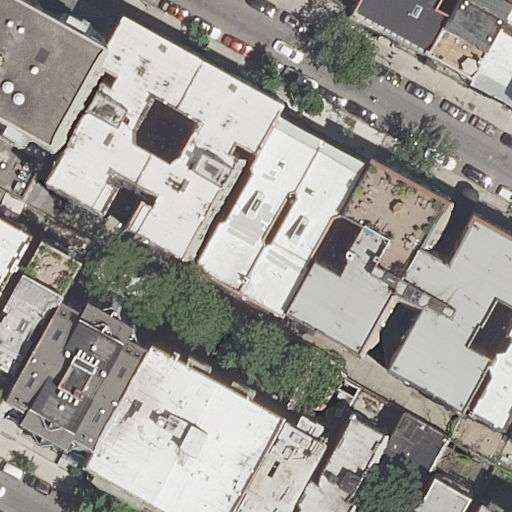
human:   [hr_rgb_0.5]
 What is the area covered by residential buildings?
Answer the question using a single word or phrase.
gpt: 5885m2

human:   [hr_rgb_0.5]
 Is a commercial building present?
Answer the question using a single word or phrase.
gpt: no

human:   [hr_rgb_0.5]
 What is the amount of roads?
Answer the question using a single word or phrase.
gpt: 2

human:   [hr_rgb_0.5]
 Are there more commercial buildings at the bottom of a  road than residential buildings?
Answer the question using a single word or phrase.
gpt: no

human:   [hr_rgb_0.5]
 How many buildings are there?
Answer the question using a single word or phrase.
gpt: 20

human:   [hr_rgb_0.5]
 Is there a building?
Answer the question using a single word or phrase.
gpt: yes

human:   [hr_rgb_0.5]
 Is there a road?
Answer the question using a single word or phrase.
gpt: yes

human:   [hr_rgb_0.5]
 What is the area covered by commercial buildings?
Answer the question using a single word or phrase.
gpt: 0m2

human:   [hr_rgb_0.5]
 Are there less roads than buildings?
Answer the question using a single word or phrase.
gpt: yes

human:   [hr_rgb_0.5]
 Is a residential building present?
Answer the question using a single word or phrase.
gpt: yes

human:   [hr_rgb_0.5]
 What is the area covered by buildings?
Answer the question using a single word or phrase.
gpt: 5885m2

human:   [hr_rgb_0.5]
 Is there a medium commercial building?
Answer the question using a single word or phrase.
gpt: no

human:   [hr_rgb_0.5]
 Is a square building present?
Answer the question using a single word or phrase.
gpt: no

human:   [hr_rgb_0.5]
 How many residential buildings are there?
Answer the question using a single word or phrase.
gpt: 20

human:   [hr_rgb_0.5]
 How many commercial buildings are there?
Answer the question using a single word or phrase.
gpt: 0

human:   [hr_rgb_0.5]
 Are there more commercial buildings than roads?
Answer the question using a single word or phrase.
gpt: no

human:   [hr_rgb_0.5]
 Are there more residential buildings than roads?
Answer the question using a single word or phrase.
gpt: yes

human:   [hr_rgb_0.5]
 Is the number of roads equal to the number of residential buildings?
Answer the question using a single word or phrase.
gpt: no

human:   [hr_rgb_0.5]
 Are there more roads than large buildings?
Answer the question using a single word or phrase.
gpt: no

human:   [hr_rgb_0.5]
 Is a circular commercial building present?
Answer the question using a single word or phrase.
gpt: no

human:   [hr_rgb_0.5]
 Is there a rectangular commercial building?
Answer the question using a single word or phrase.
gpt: no

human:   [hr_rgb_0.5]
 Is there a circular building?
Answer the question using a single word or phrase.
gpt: no

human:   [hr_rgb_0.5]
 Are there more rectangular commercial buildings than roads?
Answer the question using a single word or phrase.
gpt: no

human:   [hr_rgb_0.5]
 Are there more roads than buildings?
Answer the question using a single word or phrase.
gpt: no

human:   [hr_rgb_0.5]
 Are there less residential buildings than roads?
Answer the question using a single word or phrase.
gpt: no

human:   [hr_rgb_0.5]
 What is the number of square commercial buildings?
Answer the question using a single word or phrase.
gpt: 0

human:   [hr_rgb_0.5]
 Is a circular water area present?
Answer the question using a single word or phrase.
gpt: no

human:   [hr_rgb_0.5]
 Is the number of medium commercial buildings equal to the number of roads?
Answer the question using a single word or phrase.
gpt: no

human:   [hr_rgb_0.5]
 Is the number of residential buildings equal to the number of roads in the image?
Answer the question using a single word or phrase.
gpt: no

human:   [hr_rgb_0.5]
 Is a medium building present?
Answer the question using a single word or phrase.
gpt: yes

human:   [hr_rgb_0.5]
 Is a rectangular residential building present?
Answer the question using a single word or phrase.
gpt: yes

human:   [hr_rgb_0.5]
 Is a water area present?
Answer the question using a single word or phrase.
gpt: no

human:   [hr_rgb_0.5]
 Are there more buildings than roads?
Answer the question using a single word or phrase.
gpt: yes

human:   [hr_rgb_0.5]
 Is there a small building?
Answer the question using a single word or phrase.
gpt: yes

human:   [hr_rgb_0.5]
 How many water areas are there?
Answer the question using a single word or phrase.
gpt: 0

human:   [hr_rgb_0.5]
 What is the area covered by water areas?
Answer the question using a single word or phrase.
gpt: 0m2

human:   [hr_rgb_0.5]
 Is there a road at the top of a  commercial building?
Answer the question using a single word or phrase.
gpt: no

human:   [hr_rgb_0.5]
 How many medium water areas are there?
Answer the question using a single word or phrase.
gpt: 0

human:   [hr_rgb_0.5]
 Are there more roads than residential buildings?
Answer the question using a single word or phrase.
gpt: no

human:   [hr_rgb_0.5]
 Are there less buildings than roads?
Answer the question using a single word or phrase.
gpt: no

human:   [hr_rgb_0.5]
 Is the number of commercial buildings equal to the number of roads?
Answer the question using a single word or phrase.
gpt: no

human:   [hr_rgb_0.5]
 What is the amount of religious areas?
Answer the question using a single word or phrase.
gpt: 0

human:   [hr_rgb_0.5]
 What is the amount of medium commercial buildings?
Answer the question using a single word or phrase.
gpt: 0

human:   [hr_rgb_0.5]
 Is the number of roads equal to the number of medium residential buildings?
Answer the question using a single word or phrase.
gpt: no

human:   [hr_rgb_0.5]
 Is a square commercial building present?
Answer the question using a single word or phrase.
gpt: no

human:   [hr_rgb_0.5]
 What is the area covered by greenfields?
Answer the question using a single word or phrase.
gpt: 0m2

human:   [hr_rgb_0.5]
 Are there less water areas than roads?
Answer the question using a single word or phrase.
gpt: yes

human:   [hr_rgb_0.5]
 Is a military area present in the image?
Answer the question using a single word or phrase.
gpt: no

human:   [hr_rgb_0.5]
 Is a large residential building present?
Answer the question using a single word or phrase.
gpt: yes

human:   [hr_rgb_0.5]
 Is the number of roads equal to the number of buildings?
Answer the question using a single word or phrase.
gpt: no

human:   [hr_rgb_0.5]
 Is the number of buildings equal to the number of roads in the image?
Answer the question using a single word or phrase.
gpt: no

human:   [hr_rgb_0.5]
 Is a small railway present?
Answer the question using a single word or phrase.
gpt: no

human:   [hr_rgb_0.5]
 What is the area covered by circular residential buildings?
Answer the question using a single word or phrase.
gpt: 0m2

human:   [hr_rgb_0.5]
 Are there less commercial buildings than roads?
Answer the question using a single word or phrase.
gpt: yes

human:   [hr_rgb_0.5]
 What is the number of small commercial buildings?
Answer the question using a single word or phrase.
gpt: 0

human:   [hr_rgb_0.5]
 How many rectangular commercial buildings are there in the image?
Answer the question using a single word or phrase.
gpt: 0

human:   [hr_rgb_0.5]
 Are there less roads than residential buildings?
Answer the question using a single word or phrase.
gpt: yes

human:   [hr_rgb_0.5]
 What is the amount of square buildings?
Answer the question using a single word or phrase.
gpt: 0

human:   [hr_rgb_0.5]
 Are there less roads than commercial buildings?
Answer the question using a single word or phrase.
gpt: no

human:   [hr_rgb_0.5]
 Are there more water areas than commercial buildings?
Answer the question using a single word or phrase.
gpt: no

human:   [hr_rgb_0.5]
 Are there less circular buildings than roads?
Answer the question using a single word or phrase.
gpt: yes

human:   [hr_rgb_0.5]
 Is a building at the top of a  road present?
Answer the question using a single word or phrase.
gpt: yes

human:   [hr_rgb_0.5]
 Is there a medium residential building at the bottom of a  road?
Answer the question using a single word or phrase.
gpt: yes

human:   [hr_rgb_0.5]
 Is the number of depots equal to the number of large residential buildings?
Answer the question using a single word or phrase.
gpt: no